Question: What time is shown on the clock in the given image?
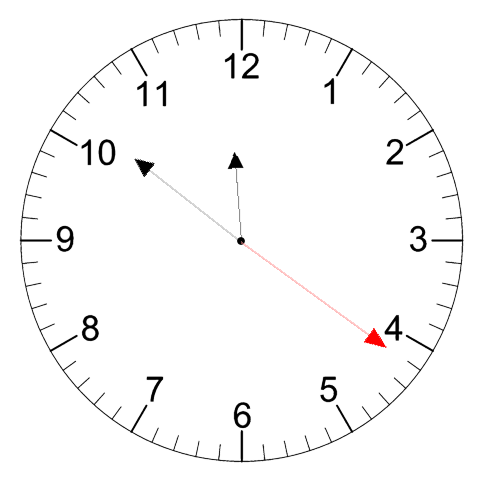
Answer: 11:51:21